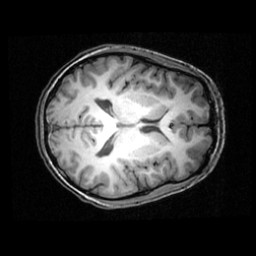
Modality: T1w
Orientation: axial
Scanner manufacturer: ge
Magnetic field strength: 3 T
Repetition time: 0.01222 s
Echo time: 0.005176 s